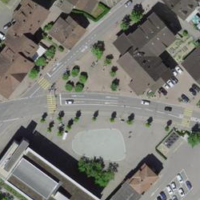
EUNIS habitat code: 54
Species observed at this site:
Grus grus